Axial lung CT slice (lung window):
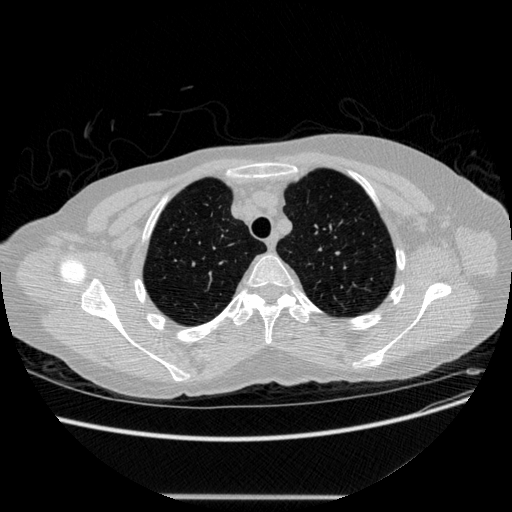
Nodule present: no